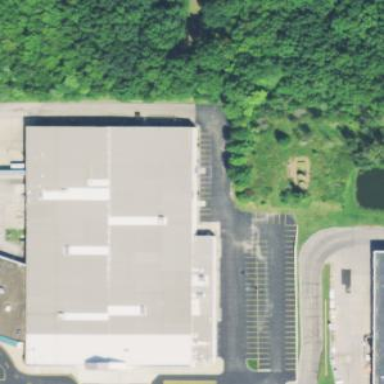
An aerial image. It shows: Building that houses trampoline park.